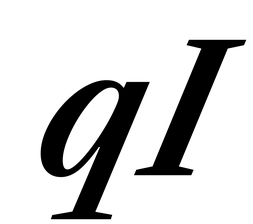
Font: LibreCaslonText-Italic_SemiBold_Italic